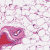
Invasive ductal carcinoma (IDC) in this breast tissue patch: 0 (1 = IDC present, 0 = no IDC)